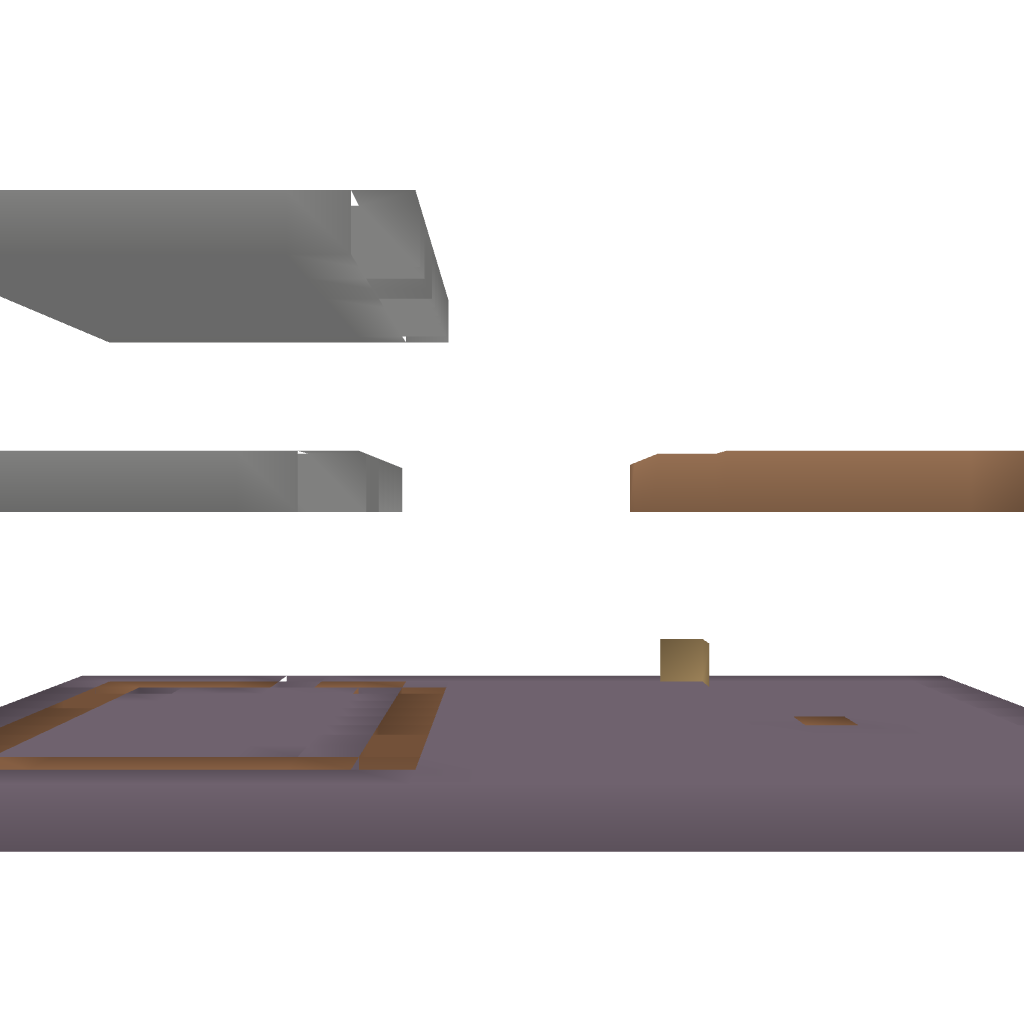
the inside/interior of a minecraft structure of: Mooshroom brown house